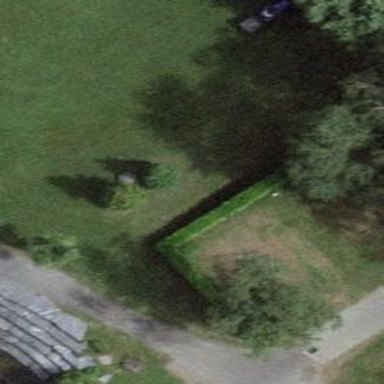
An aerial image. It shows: Hedge acting as barrier.